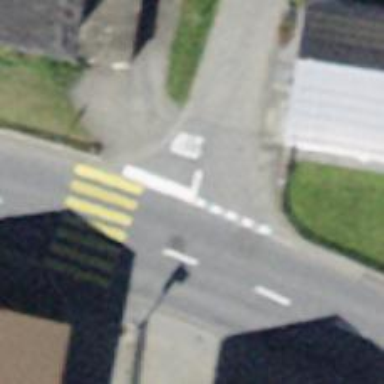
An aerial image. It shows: Asphalt footway with unmarked crossing and visible markings.